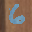
Label: 6